Question: I am simply pushing a 'UITableviewController' to navigation stack. Code works fine in both iOS 4.3 and 5 but crashes in iOS 6. Exception is:
I know this exception is raised when view outlet is not set. Outlet is set automatically by IB as you can see in figure, but still the same. What am I doing wrong?
Simple code pushing the controller:
'''
MenuController *menu = [[MenuController alloc] initWithStyle:UITableViewStylePlain];
menu.title = @"Watches";
menu.MenuToBeDisplayed = @"main menu";
[self.navigationController pushViewController:menu animated:YES];
'''

'''
0 CoreFoundation 0x01f3e02e __exceptionPreprocess + 206
1 libobjc.A.dylib 0x01a12e7e objc_exception_throw + 44
2 CoreFoundation 0x01f3ddeb +[NSException raise:format:] + 139
3 UIKit 0x00a3af18 -[UIViewController _loadViewFromNibNamed:bundle:] + 505
4 UIKit 0x00a3b418 -[UIViewController loadView] + 302
5 UIKit 0x00b8934e -[UITableViewController loadView] + 80
6 UIKit 0x00a3b648 -[UIViewController loadViewIfRequired] + 73
7 UIKit 0x00a3b882 -[UIViewController view] + 33
8 UIKit 0x00a3bb2a -[UIViewController contentScrollView] + 36
9 UIKit 0x00a52ef5 -[UINavigationController _computeAndApplyScrollContentInsetDeltaForViewController:] + 36
10 UIKit 0x00a52fdb -[UINavigationController _layoutViewController:] + 43
11 UIKit 0x00a53286 -[UINavigationController _updateScrollViewFromViewController:toViewController:] + 254
12 UIKit 0x00a53381 -[UINavigationController _startTransition:fromViewController:toViewController:] + 72
13 UIKit 0x00a53eab -[UINavigationController _startDeferredTransitionIfNeeded:] + 386
14 UIKit 0x00a544a3 -[UINavigationController pushViewController:transition:forceImmediate:] + 1030
15 UIKit 0x00a54098 -[UINavigationController pushViewController:animated:] + 62
16 Tick 0x000e5f02 -[MarketWatchViewController openMenu] + 274
17 libobjc.A.dylib 0x01a26705 -[NSObject performSelector:withObject:withObject:] + 77
18 UIKit 0x0095d920 -[UIApplication sendAction:to:from:forEvent:] + 96
19 UIKit 0x00b99b24 -[UIBarButtonItem(UIInternal) _sendAction:withEvent:] + 139
20 libobjc.A.dylib 0x01a26705 -[NSObject performSelector:withObject:withObject:] + 77
21 UIKit 0x0095d920 -[UIApplication sendAction:to:from:forEvent:] + 96
22 UIKit 0x0095d8b8 -[UIApplication sendAction:toTarget:fromSender:forEvent:] + 61
23 UIKit 0x00a1e671 -[UIControl sendAction:to:forEvent:] + 66
24 UIKit 0x00a1ebcf -[UIControl(Internal) _sendActionsForEvents:withEvent:] + 578
25 UIKit 0x00a1dd38 -[UIControl touchesEnded:withEvent:] + 546
26 UIKit 0x0098d33f -[UIWindow _sendTouchesForEvent:] + 846
27 UIKit 0x0098d552 -[UIWindow sendEvent:] + 273
28 UIKit 0x0096b3aa -[UIApplication sendEvent:] + 436
29 UIKit 0x0095ccf8 _UIApplicationHandleEvent + 9874
30 GraphicsServices 0x0291adf9 _PurpleEventCallback + 339
31 GraphicsServices 0x0291aad0 PurpleEventCallback + 46
32 CoreFoundation 0x01eb3bf5 __CFRUNLOOP_IS_CALLING_OUT_TO_A_SOURCE1_PERFORM_FUNCTION__ + 53
33 CoreFoundation 0x01eb3962 __CFRunLoopDoSource1 + 146
34 CoreFoundation 0x01ee4bb6 __CFRunLoopRun + 2118
35 CoreFoundation 0x01ee3f44 CFRunLoopRunSpecific + 276
36 CoreFoundation 0x01ee3e1b CFRunLoopRunInMode + 123
37 GraphicsServices 0x029197e3 GSEventRunModal + 88
38 GraphicsServices 0x02919668 GSEventRun + 104
39 UIKit 0x0095a65c UIApplicationMain + 1211
40 Tick 0x00002dc5 main + 197
41 Tick 0x00002cb5 start + 53
'''
I have removed nib file, and also 'initWithNibName:' method, but I am still getting this stupid exception since yesterday. This will drive me crazy :(
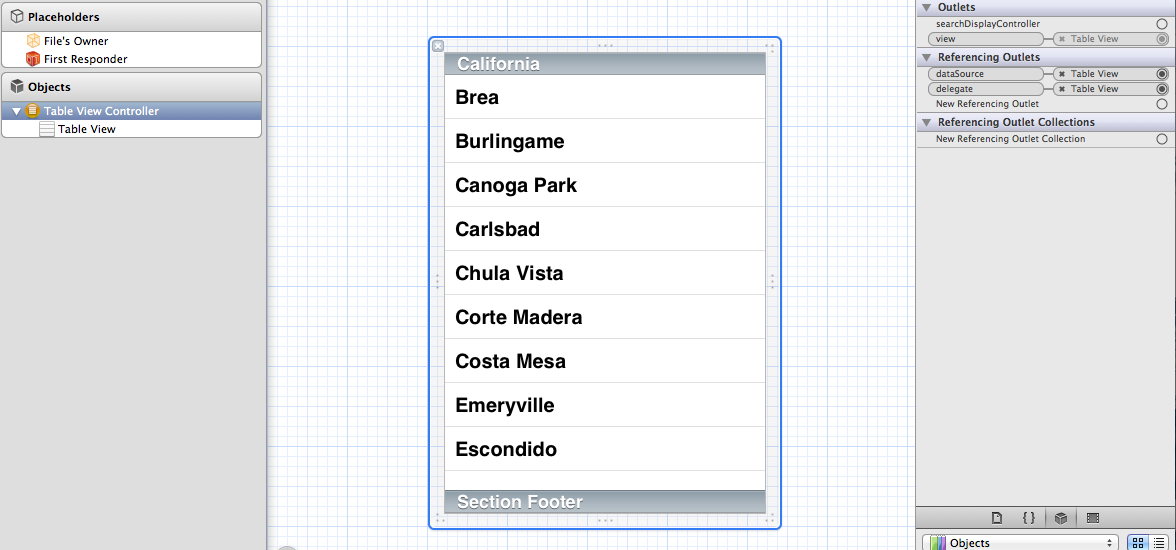
Answer: With
'MenuController *menu = [[MenuController alloc] initWithStyle:UITableViewStylePlain];'
You aren't using your xib file at all becouse for initing contreoller with xib you need to use
'initWithNibName:bundle:' instead of 'initWithStyle:'
and then set your controller's class on xib like this